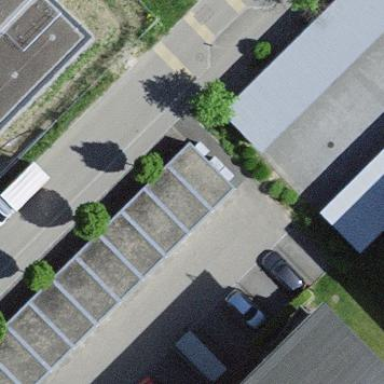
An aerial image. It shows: Garage.